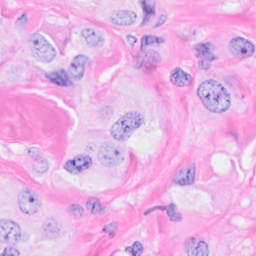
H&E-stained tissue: Breast